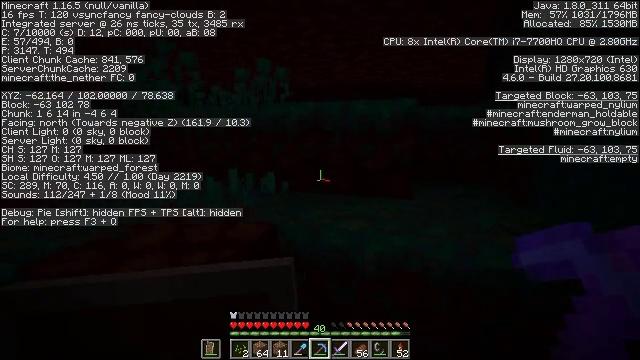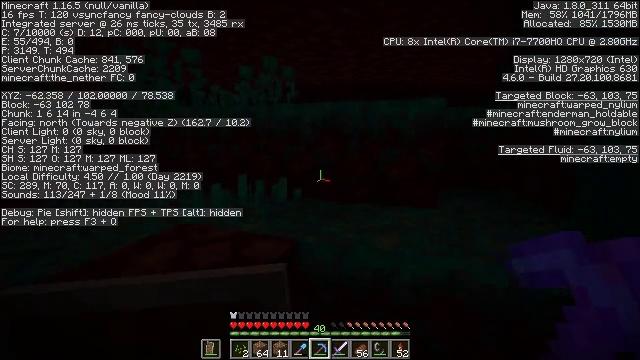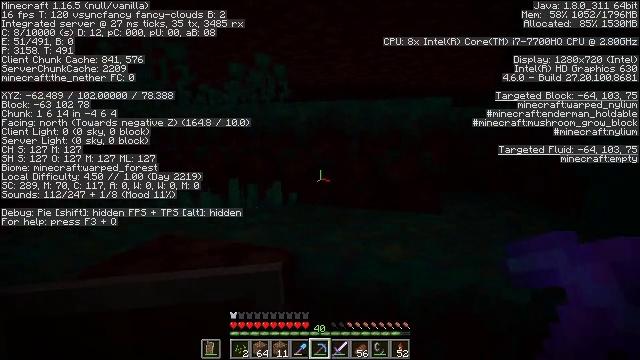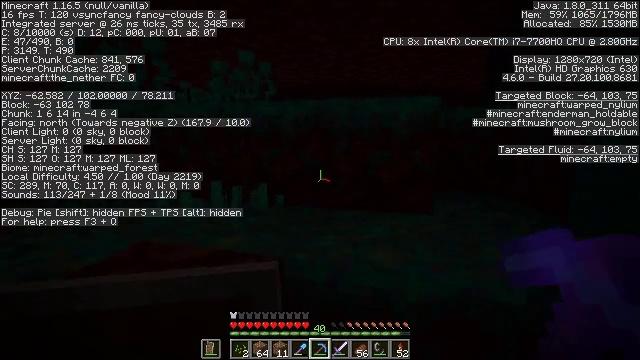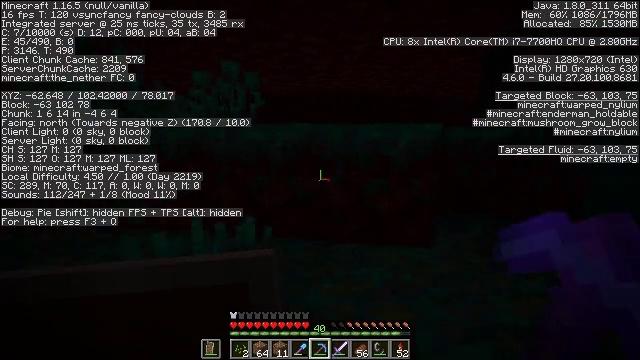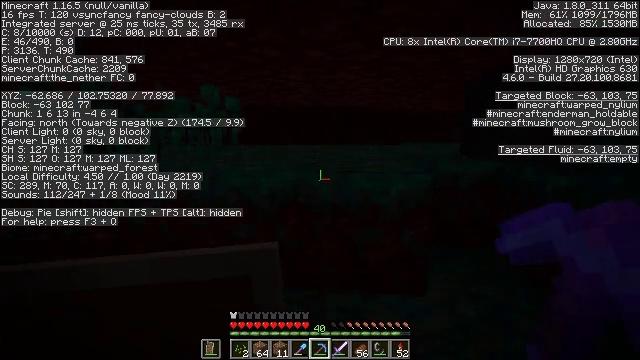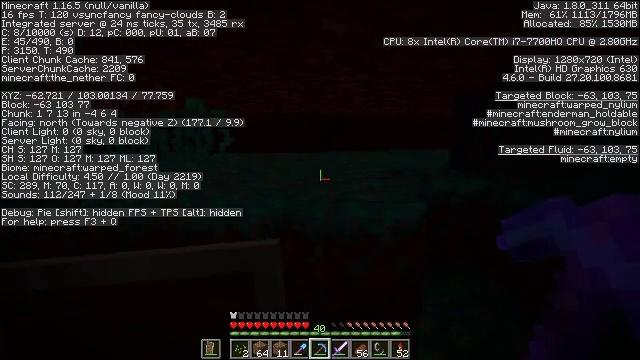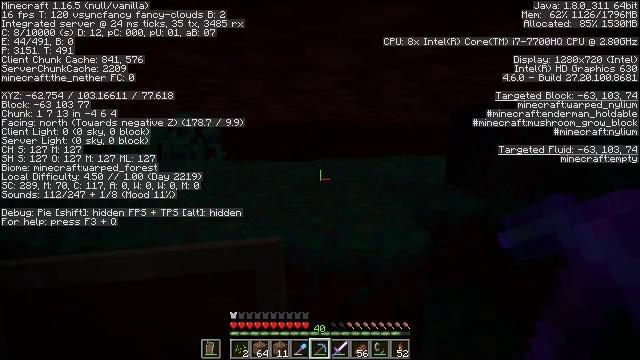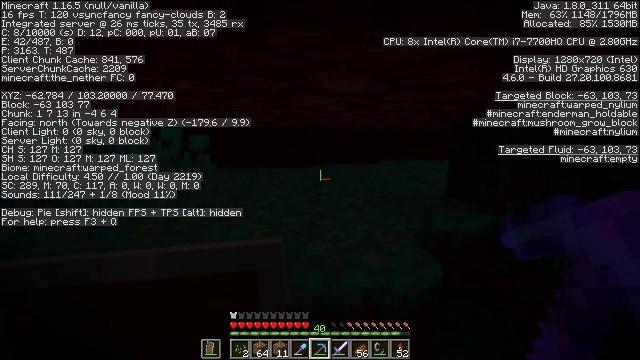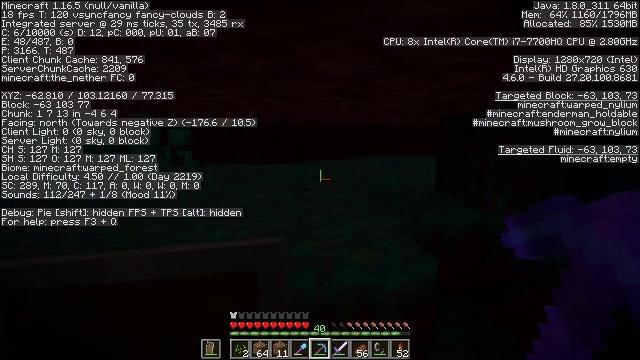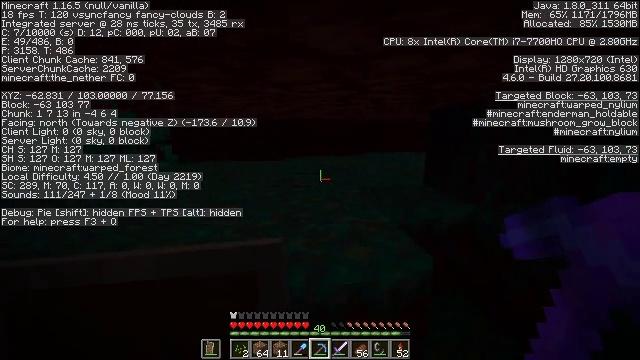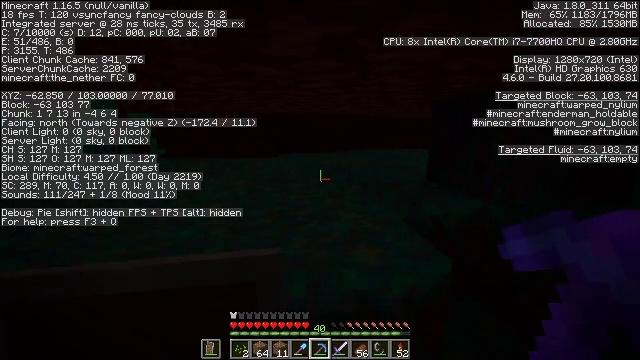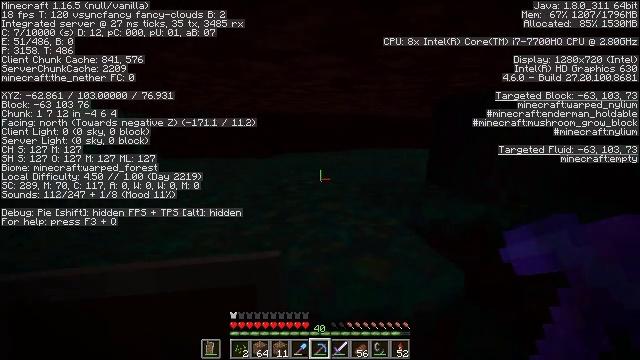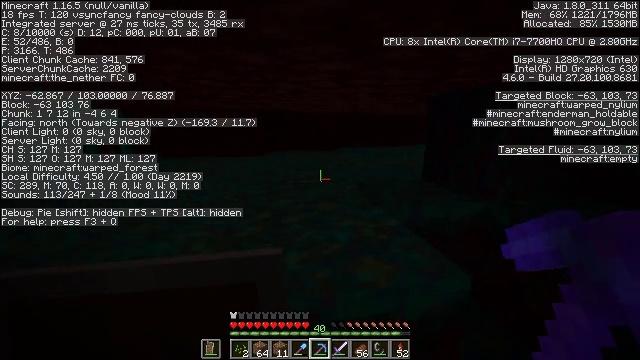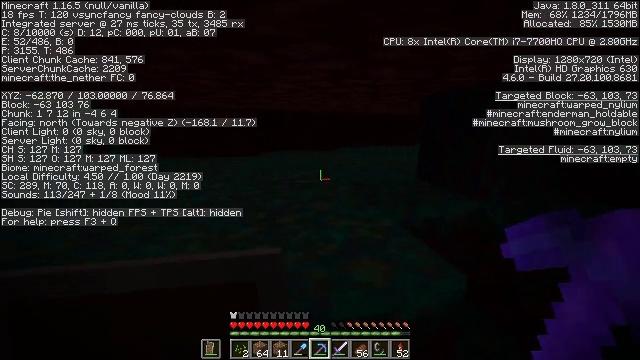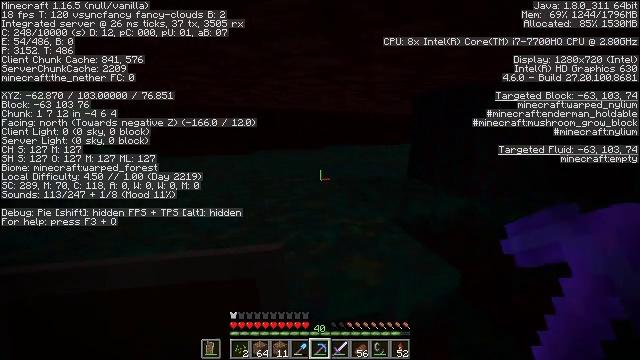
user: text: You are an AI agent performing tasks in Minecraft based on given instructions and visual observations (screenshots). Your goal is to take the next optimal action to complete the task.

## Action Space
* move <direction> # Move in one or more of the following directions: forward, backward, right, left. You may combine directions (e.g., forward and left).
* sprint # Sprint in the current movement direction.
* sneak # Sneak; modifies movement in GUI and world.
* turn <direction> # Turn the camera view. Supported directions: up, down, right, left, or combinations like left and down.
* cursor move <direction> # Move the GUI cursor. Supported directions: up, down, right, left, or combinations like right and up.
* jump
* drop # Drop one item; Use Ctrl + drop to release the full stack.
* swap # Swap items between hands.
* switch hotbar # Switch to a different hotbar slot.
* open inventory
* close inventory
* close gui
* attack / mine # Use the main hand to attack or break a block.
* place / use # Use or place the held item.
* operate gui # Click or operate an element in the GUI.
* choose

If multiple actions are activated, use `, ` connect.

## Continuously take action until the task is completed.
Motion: motion action
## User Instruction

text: Get warped nylium by digging.
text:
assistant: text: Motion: move forward and move left
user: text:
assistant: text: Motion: move forward, turn right
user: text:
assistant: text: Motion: move forward, turn right
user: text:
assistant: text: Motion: move forward, turn right, jump
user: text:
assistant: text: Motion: move forward, turn right, jump
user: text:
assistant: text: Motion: move forward, turn right, jump
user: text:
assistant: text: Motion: move forward, turn right, jump
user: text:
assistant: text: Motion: move forward, turn right, jump
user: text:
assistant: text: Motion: move forward, turn right
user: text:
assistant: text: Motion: move forward, turn right
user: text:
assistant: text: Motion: turn right
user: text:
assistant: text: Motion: turn right
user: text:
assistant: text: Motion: turn right
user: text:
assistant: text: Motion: turn right
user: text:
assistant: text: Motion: turn right
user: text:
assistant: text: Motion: turn right
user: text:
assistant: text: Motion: turn right
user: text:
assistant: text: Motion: turn right
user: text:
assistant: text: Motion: turn right
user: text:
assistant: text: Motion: turn right
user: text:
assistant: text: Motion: no_op
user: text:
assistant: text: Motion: no_op
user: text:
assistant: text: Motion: turn right
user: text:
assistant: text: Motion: turn right
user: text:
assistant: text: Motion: no_op
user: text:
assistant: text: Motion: move forward
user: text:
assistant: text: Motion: move forward
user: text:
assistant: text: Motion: move forward and move right, turn left
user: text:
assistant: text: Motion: move forward and move right, turn left and down
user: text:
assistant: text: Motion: move forward and move right, turn left and down